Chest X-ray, AP view. Patient: 52 years old, sex F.
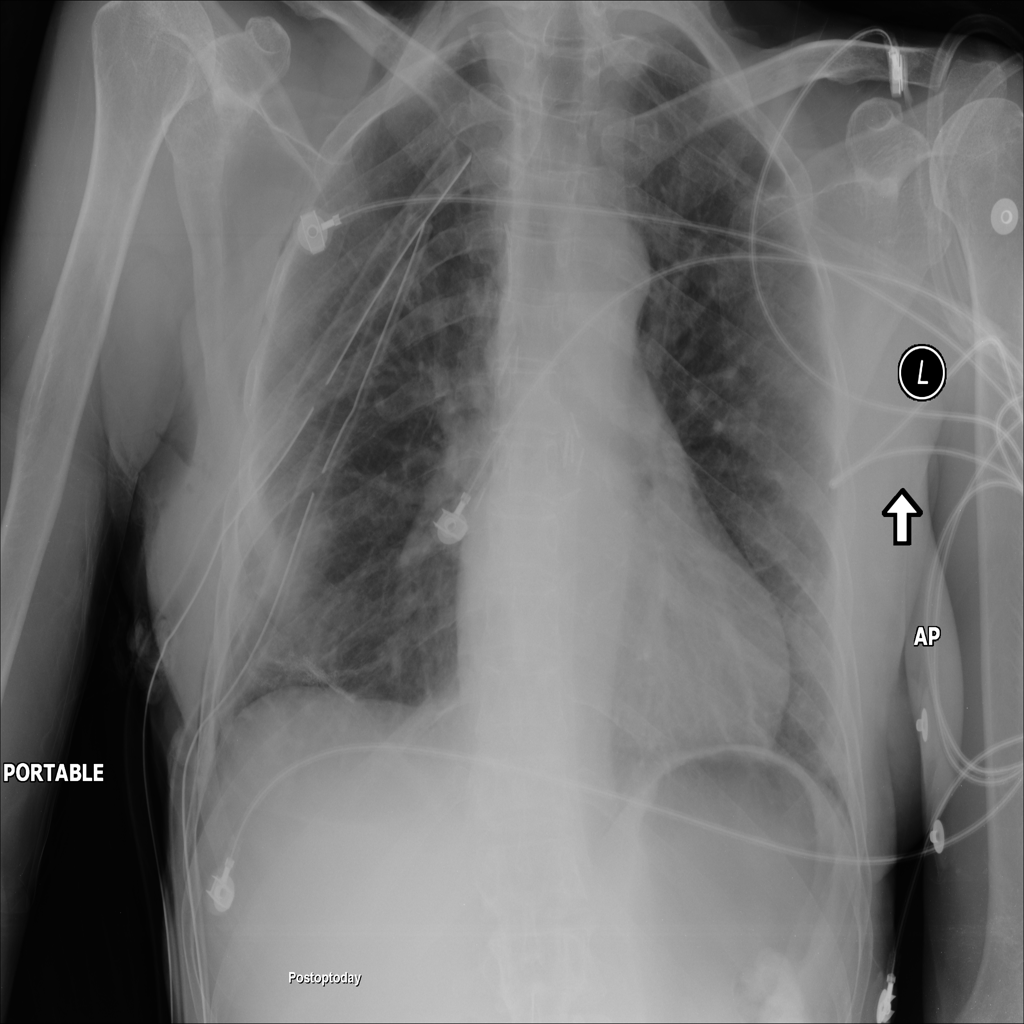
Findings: Atelectasis, Pneumothorax